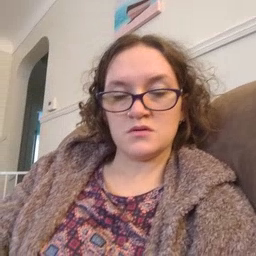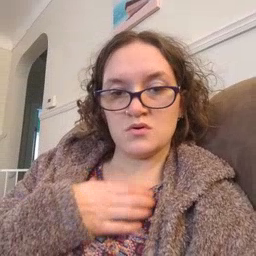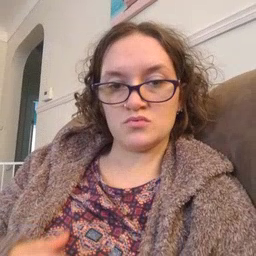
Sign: hungry